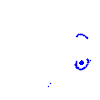
Particle: pion